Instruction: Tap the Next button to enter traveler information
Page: cart
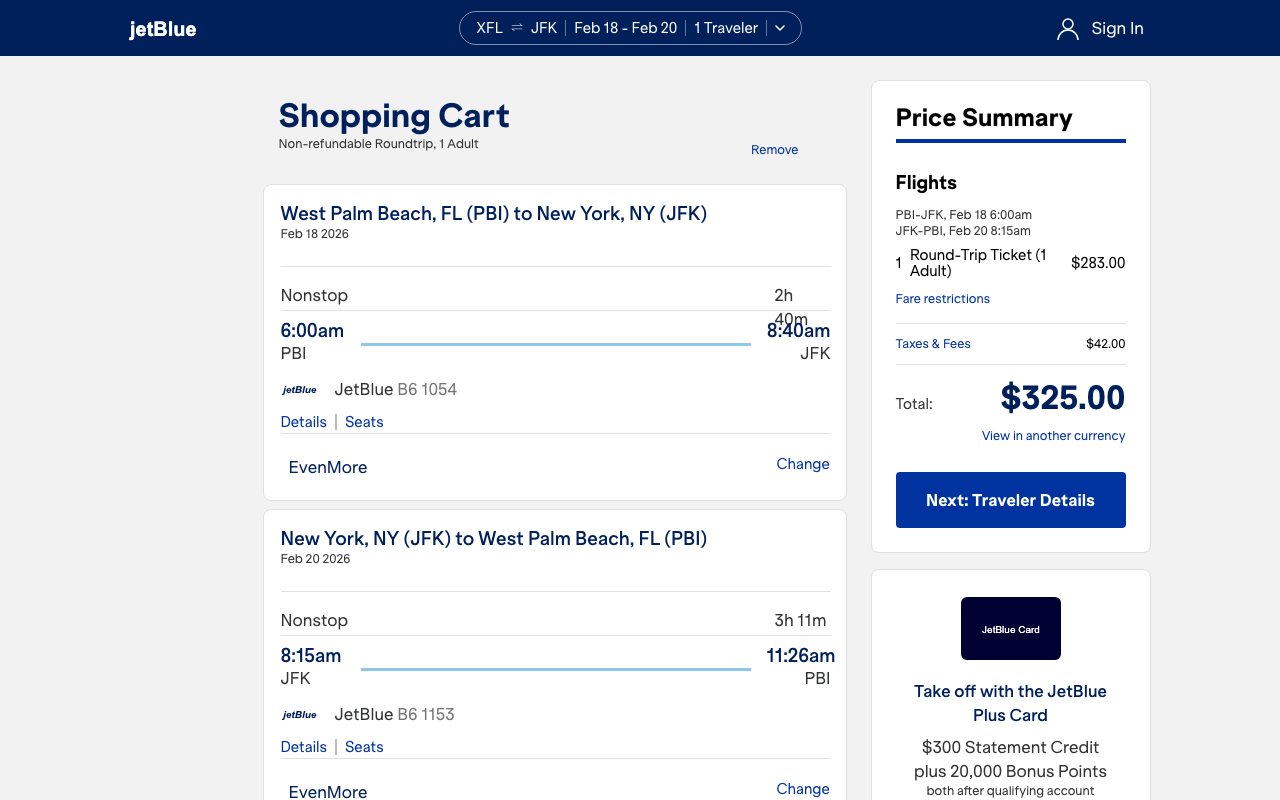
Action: click